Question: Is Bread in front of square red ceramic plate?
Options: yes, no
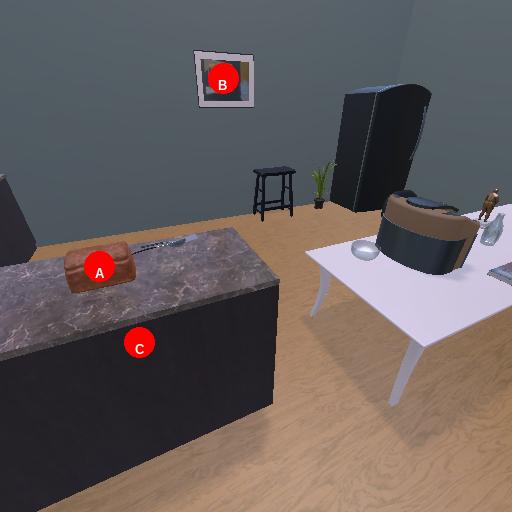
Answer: yes